Question: I would like used the V2 API on my dialogflow fullfilment.
But when I self hosting an express, only v1 works, Why ?
With firebase functions both V1 and V2 works with the same code.
I apply this : <URL>,
Error for the welcome intent :
Request from simulator
'''
{
"user": {
"userId": "ABwppHHtohp6Z0QsGp9X_TSwUK3gCxdRwCZ5w3kXR-iI-aXiUSNZR3Vuo59vocUIgP80gE2qWs2SFKk-fI6g83YJjA",
"locale": "fr-CA",
"lastSeen": "2019-02-25T15:29:15Z"
},
"conversation": {
"conversationId": "ABwppHHfpVWINKIQFvk-bzrVSvu4s-8JexXgZXP7FQ-NQ5HmPAneHtGY0u86_llCV--tj3TZpMtCMIMCZakyxc7mYQ",
"type": "NEW"
},
"inputs": [
{
"intent": "actions.intent.MAIN",
"rawInputs": [
{
"inputType": "KEYBOARD",
"query": "Parler avec le diable"
}
]
}
],
"surface": {
"capabilities": [
{
"name": "actions.capability.SCREEN_OUTPUT"
},
{
"name": "actions.capability.MEDIA_RESPONSE_AUDIO"
},
{
"name": "actions.capability.WEB_BROWSER"
},
{
"name": "actions.capability.AUDIO_OUTPUT"
}
]
},
"isInSandbox": true,
"availableSurfaces": [
{
"capabilities": [
{
"name": "actions.capability.SCREEN_OUTPUT"
},
{
"name": "actions.capability.WEB_BROWSER"
},
{
"name": "actions.capability.AUDIO_OUTPUT"
}
]
}
],
"requestType": "SIMULATOR"
}
'''
reponse from simulator :
'''
{
"responseMetadata": {
"status": {
"code": 10,
"message": "Failed to parse Dialogflow response into AppResponse because of empty speech response",
"details": [
{
"@type": "type.googleapis.com/google.protobuf.Value",
"value": "{"id":"50104e9c-79ec-4545-a510-88ffd1944af7","timestamp":"2019-02-25T15:32:35.568Z","lang":"fr-ca","result":{},"status":{"code":206,"errorType":"partial_content","errorDetails":"Webhook call failed. Error: 400 Bad Request"},"sessionId":"ABwppHHfpVWINKIQFvk-bzrVSvu4s-8JexXgZXP7FQ-NQ5HmPAneHtGY0u86_llCV--tj3TZpMtCMIMCZakyxc7mYQ"}"
}
]
}
}
}
'''
Simulator :

Any idea ?
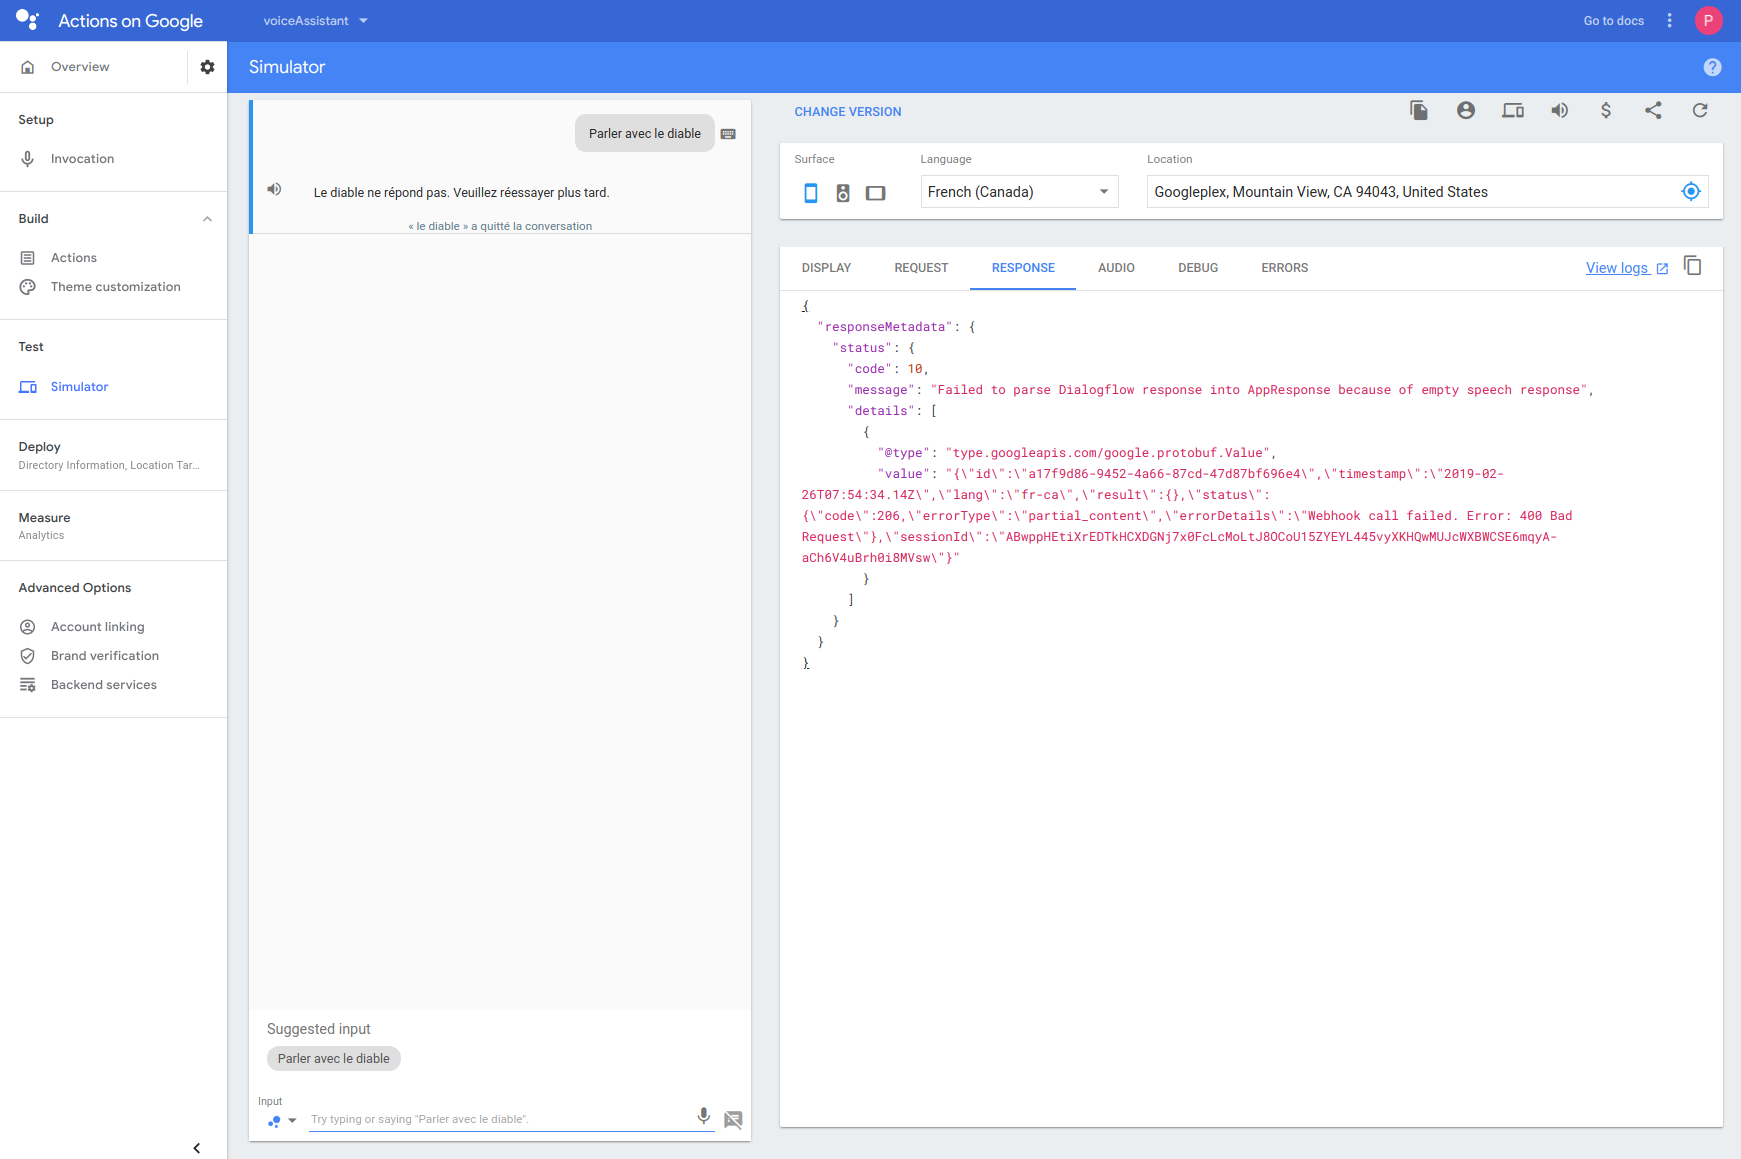
Answer: I found the issue. It was a wrong express configuration with bodyparser.
This is my code :
'''
import express from 'express';
import { SERVER_NAME, ENTRY_POINT, PORT } from './constants';
import { app } from './app/app';
export const server = express();
server.set('port', PORT);
server.set('trust proxy', 'loopback');
server.use(express.json({}));
server.post(ENTRY_POINT, app);
server.get('/', (req, res) => {
res.send(SERVER_NAME);
});
'''
just used express.use() instead body parser with express 4.16. It seems to me that it resolve the problem. Now V2 API with dialogflow seems works.